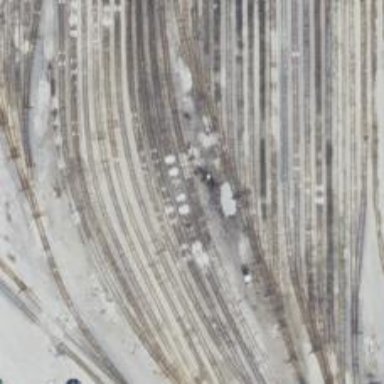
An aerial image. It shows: Railway yard in service.